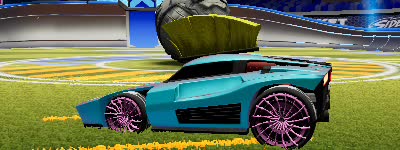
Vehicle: breakout